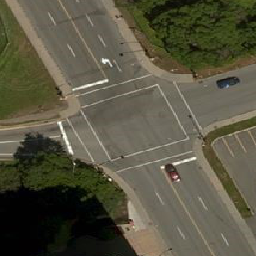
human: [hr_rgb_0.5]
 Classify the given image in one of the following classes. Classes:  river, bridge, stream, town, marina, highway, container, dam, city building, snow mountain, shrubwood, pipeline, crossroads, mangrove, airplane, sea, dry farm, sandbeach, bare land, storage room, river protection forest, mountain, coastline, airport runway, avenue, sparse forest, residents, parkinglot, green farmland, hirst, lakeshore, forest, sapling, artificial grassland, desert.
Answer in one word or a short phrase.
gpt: crossroads